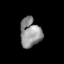
Tissue: lung
Cell type: Fibroblasts
Senescence score: 0.5993
Nuclear area (px): 602
Mean DAPI intensity: 142.339